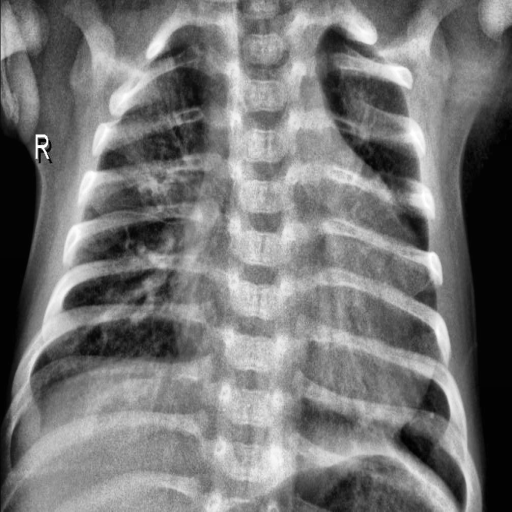
Finding: PNEUMONIA